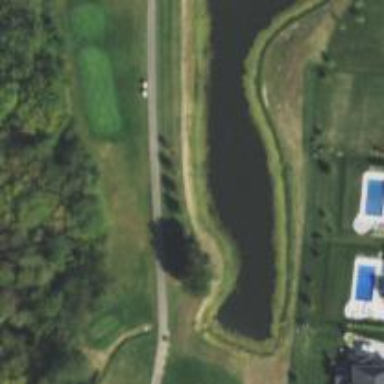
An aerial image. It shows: Scenic view of water hazard on golf course. The natural water feature adds beauty to the landscape.